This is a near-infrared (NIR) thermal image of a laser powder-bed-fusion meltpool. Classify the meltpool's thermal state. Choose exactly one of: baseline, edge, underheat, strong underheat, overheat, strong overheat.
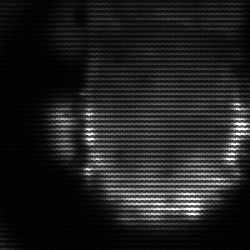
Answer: baseline